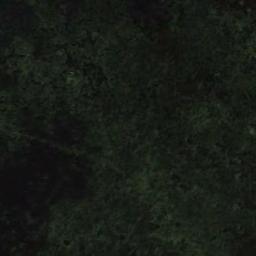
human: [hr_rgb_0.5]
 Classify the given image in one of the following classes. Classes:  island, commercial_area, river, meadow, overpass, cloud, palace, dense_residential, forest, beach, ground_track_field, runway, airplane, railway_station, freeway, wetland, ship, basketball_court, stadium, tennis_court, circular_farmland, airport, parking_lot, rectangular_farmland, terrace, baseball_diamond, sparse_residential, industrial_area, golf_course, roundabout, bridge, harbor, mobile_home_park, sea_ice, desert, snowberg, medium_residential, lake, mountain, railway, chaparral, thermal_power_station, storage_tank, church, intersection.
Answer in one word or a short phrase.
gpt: wetland